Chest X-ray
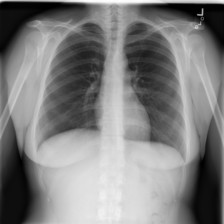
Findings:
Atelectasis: negative
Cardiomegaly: negative
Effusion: negative
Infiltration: negative
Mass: negative
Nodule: negative
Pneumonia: negative
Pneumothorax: negative
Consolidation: negative
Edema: negative
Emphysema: negative
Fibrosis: negative
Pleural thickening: negative
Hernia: negative